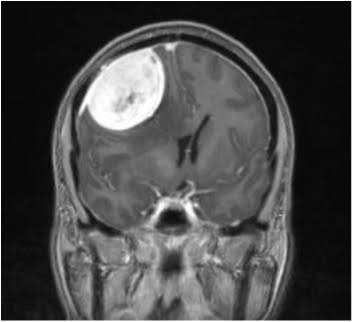
Label: meningioma